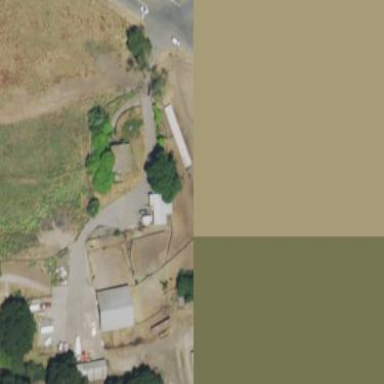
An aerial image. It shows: Farmyard area.